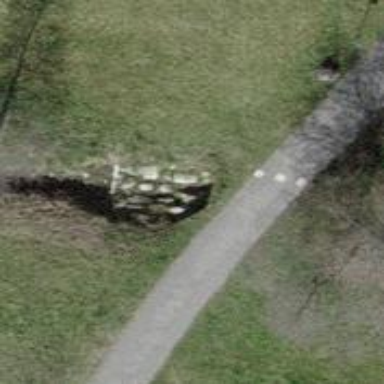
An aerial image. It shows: Culvert tunnel under ditch.